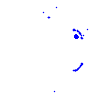
Particle: pion